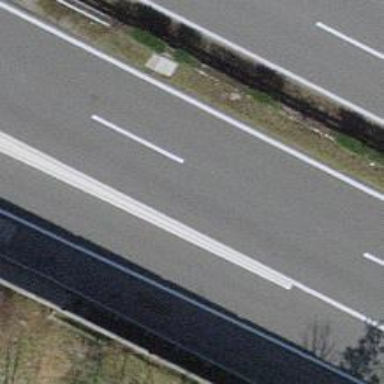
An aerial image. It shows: Motorway link.